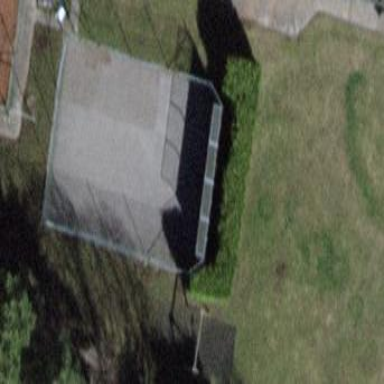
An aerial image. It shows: Tennis court with tartan surface on leisure land pitch.